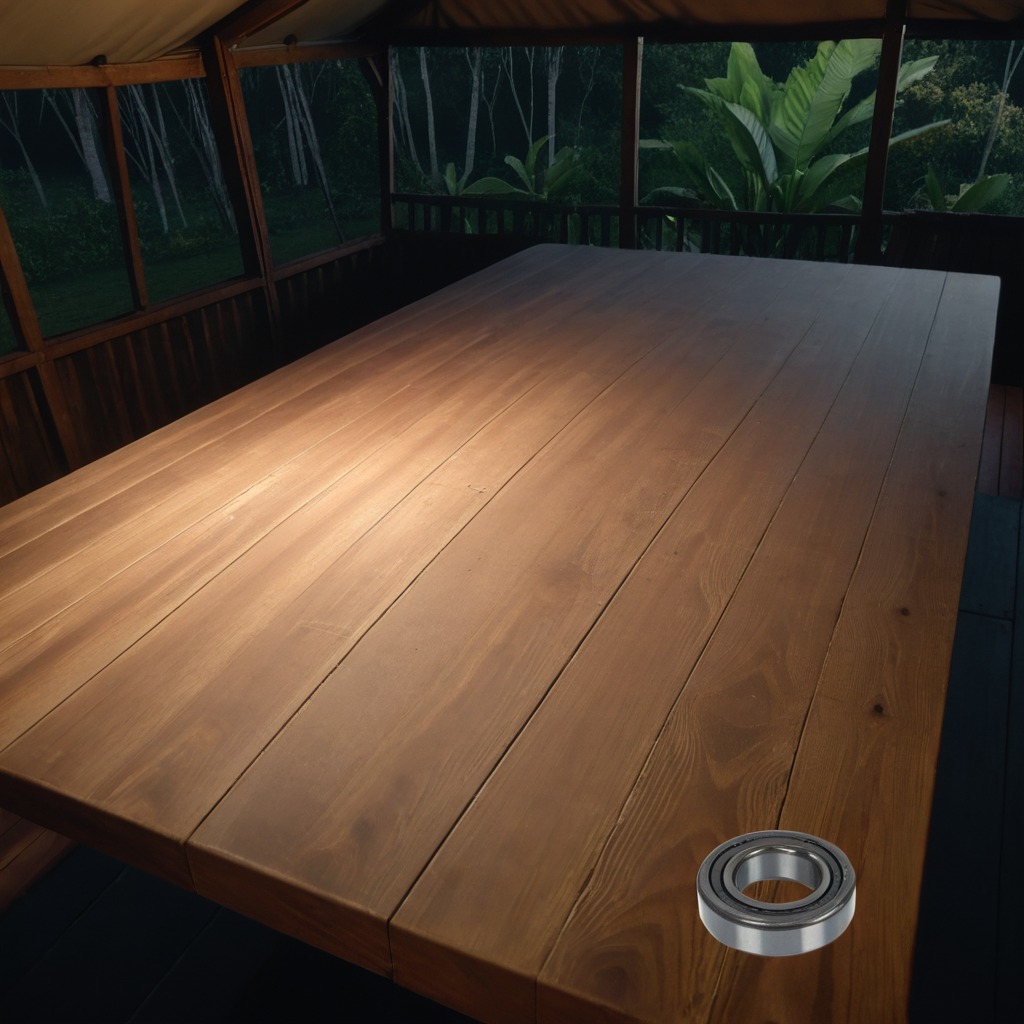
A metal ball bearing is lying on the wooden table.